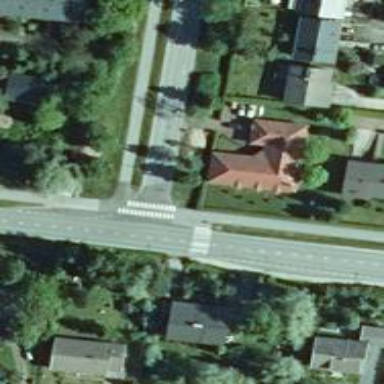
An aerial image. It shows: Marked asphalt cycleway crossing.